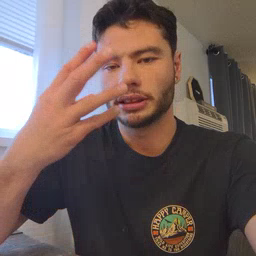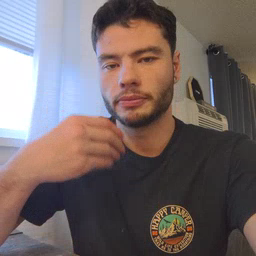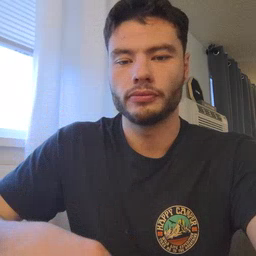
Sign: sleepy